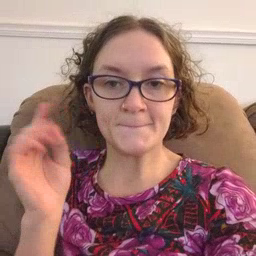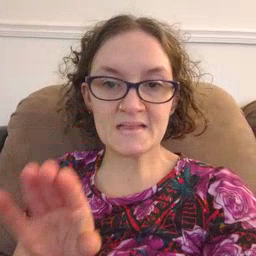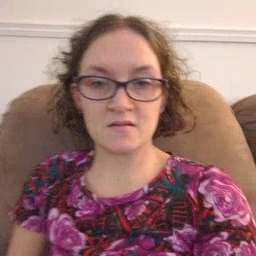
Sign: bee